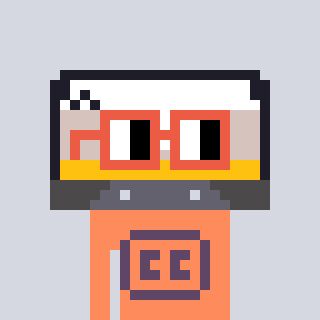
a pixel art character with square orange glasses, a cassette tape-shaped head and a peachy-colored body on a cool background